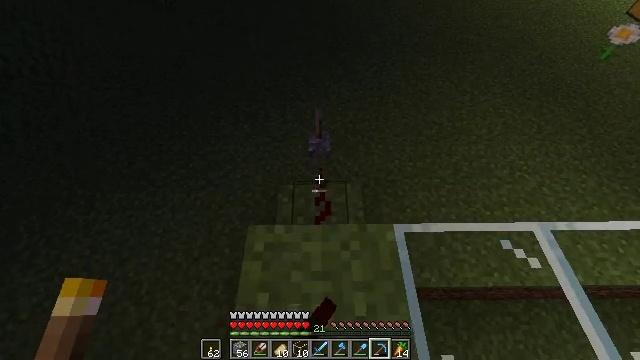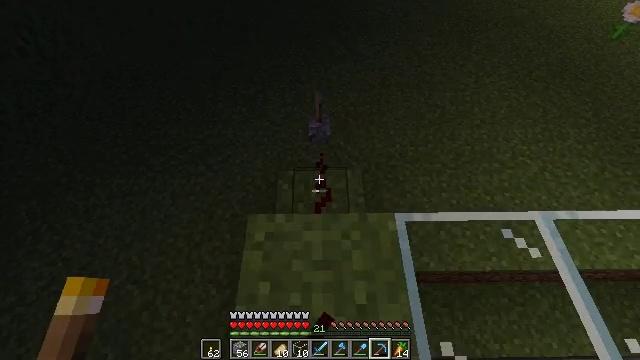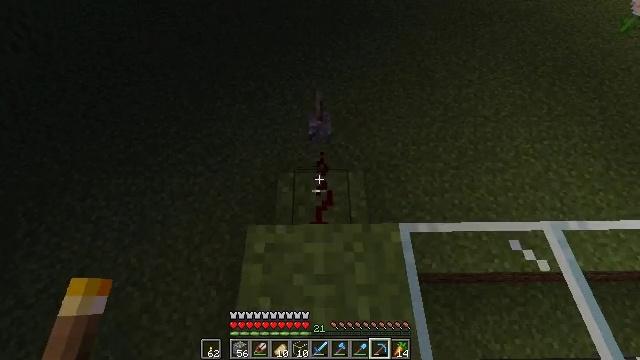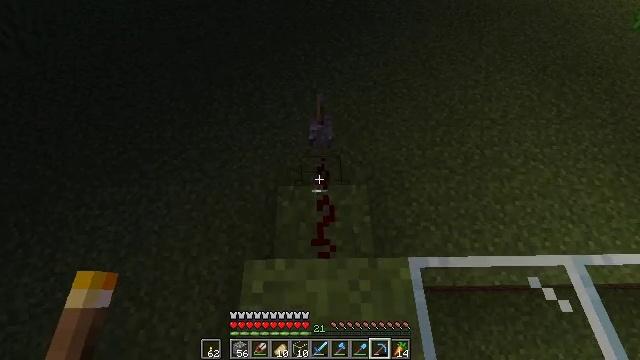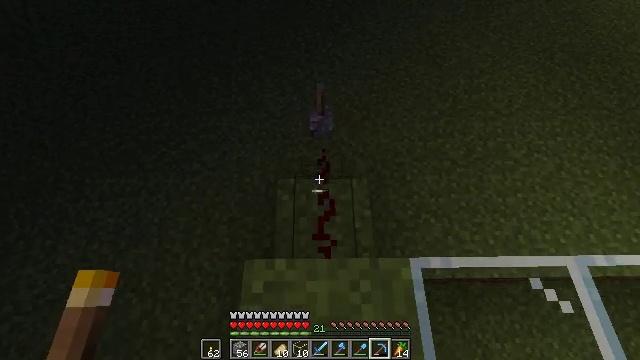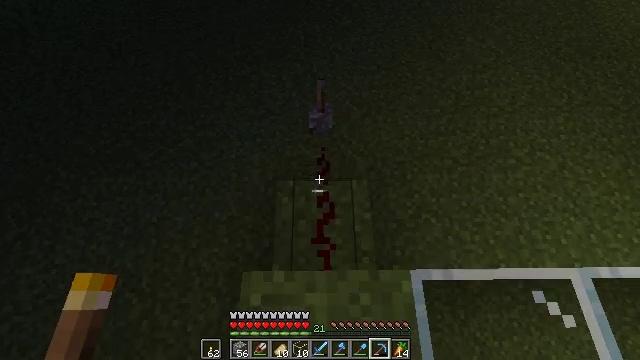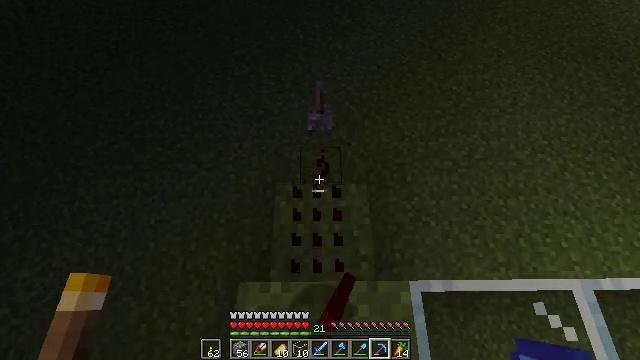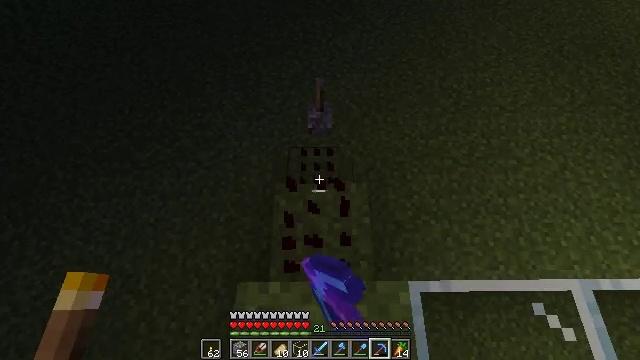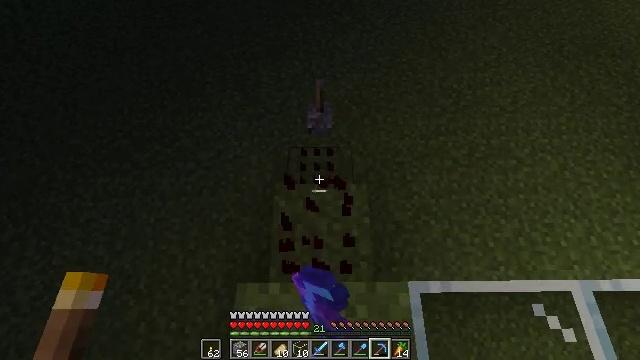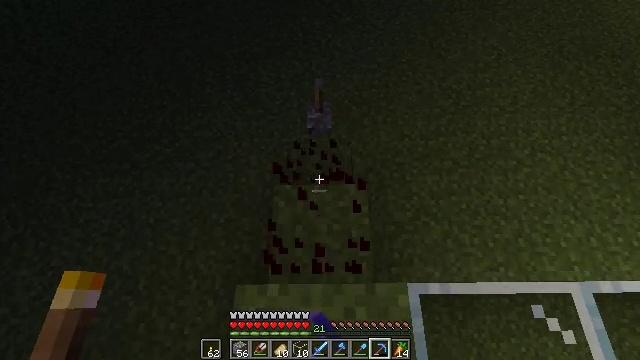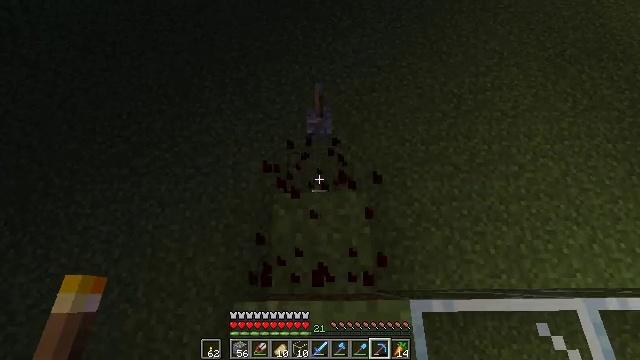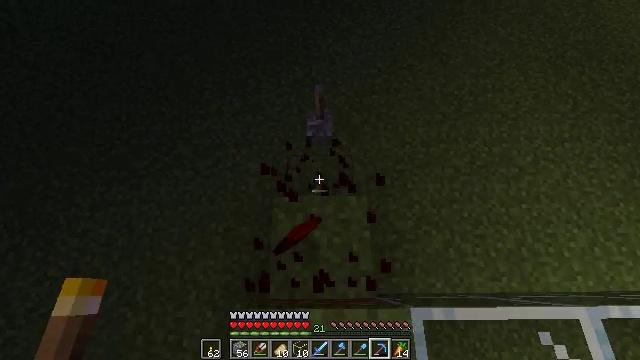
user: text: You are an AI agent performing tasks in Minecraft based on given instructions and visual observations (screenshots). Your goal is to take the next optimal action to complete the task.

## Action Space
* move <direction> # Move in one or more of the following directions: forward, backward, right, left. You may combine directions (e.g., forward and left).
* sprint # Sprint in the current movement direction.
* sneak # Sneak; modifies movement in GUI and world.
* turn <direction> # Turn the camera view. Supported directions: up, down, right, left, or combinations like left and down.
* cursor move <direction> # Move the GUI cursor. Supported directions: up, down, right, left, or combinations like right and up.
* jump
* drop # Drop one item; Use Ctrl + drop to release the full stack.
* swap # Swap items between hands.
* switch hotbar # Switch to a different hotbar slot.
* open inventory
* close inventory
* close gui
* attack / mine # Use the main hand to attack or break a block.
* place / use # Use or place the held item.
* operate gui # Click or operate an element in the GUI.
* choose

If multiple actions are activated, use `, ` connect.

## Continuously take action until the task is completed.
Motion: motion action
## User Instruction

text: Remove redstone wire from your setup.
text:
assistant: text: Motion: move forward, turn down
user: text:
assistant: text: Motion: move forward, turn down
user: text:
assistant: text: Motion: move forward, turn down
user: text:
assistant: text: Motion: turn down
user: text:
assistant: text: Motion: turn down
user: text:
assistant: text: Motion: attack / mine
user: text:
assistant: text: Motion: attack / mine
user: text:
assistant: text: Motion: attack / mine
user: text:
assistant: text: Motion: no_op
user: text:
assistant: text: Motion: move forward
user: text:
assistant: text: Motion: move forward
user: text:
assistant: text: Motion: no_op